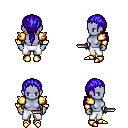
a pixel art fantasy rpg character, female body template, dark elf, purple skin, gold arm armor, white pants, blue ponytail hairstyle, gold boots, dagger, four views (front, back, left, right), 2x2 character sprite sheet, small pixel art, hard edges, no anti-aliasing